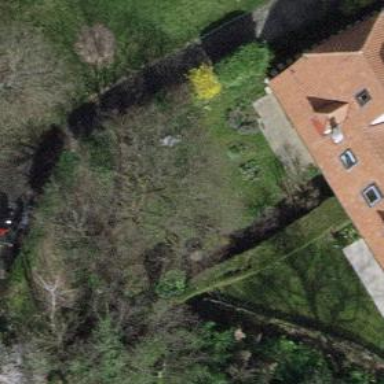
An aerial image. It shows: Garden enclosed by fence.